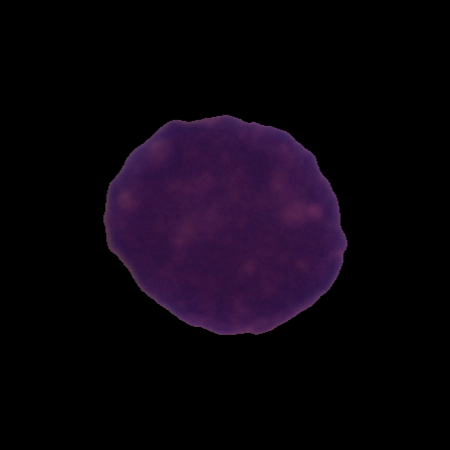
Label: cancer